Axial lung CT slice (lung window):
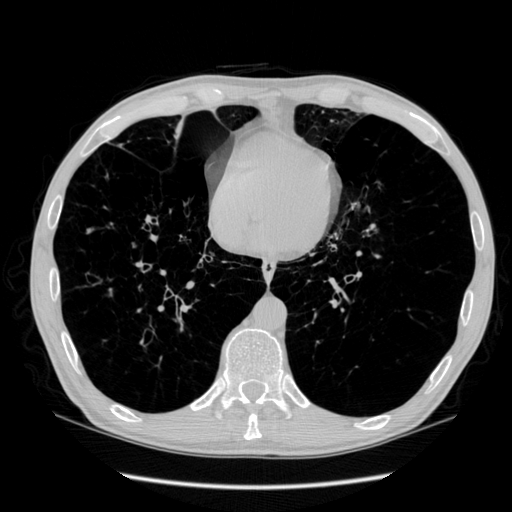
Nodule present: no